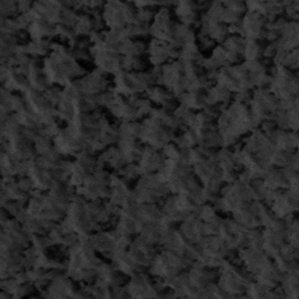
Label: frost